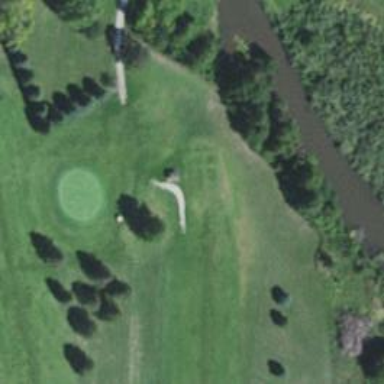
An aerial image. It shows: Path for both road and golf.